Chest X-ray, AP view. Patient: 36 years old, sex F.
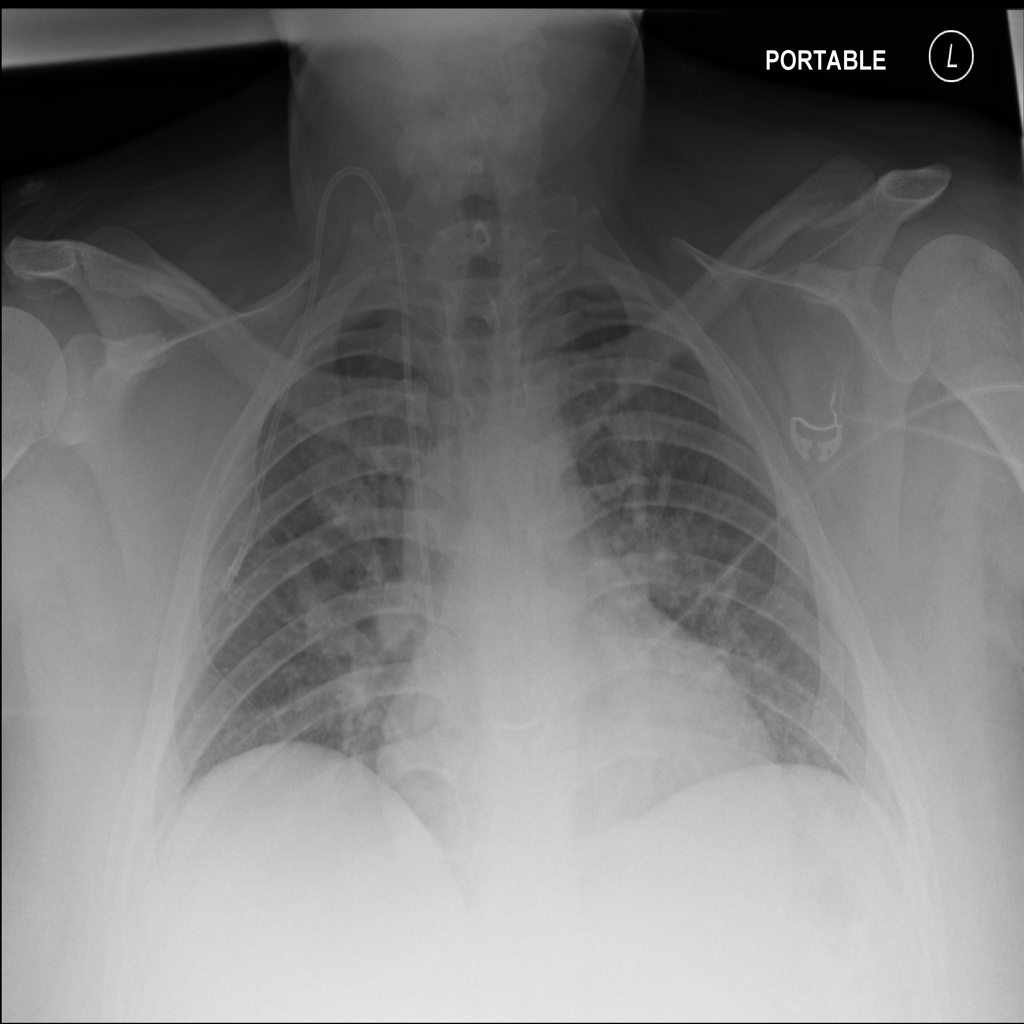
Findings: No Finding